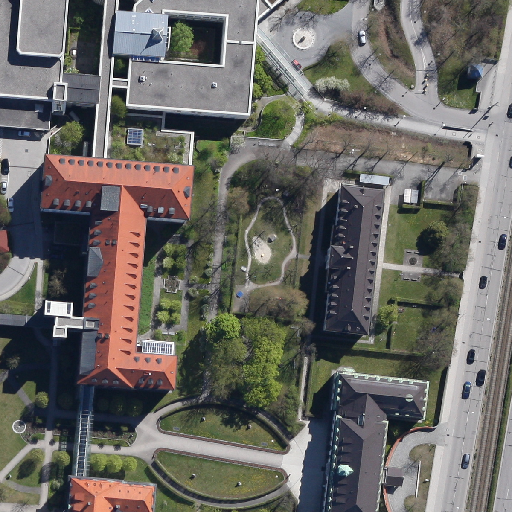
Referring expression: light-duty vehicle driving on the road